Interaction volume radius: 5 \u00c5
Interaction volume height: 20 \u00c5
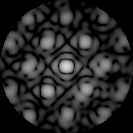
Disorder parameter: 0.3212